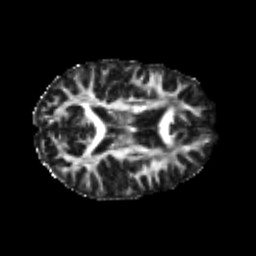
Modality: FA
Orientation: axial
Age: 22
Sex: female
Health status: healthy
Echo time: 0.074 s